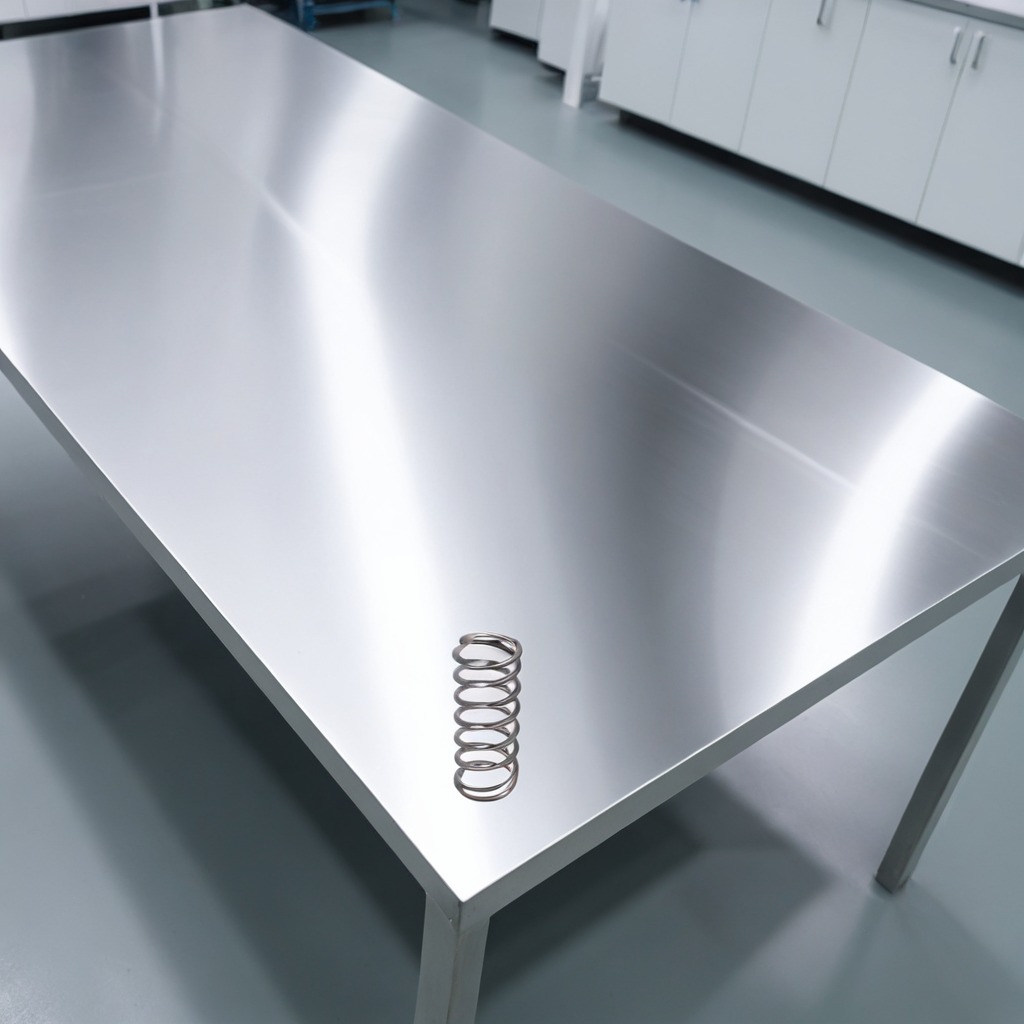
A coiled metal spring is lying on the stainless steel table in a high-end prototyping lab.